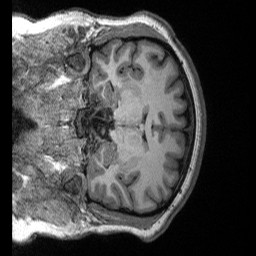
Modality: T1w
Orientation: coronal
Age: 30
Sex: female